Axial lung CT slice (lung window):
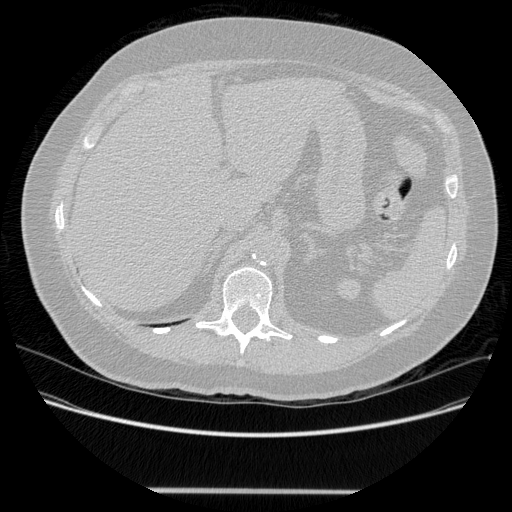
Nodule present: no